Question: On my xib I have a 'UITextField' and 'UIImageView' and a button,

what actually I want is when user can enter image name e.g. 'Default.png' OR a full web 'URL' of image and when press that button should check
if text is simple e.g. Default.png then use the local image and
if text is web URL with image then load data from image URL and create a image and then put on UIImageView.
I have checked many question here but did not get exact solution for what I want to achieve.
What I have done: (Which is not working)
'''
// imageViewViewController.h
#import <UIKit/UIKit.h>
@interface imageViewViewController : UIViewController<UITextFieldDelegate>
{
IBOutlet UITextField * urlInput;
IBOutlet UIImageView * myImgView;
}
- (IBAction)submit:(id)sender;
@end
'''
Code from .m file
'''
- (IBAction)submit:(id)sender
{
NSString *url = urlInput.text;
UIImage *tempImg;
if([self validateUrl:url]) {
NSURL *imageurl = [NSURL URLWithString:url];
NSData *imagedata = [[NSData alloc]initWithContentsOfURL:imageurl];
tempImg = [UIImage imageWithData: imagedata];
} else {
tempImg = [UIImage imageNamed:url];
}
if(tempImg == nil){
UIAlertView *alert = [[UIAlertView alloc] initWithTitle:@"Image not present!!!" message:@"Image not present!!!" delegate:self cancelButtonTitle:@"Ok" otherButtonTitles:nil, nil];
[alert show];
} else {
myImgView.image = tempImg;
}
}
- (BOOL) validateUrl: (NSString *) candidate {
NSString *urlRegEx =
@"(http|https)://((\w)*|(<URL>+";
NSPredicate *urlTest = [NSPredicate predicateWithFormat:@"SELF MATCHES %@", urlRegEx];
return [urlTest evaluateWithObject:candidate];
}
'''
Even after entering correct image URL it is showing me alert "Image not present!!!"
I think there is problem with my URL validation function.
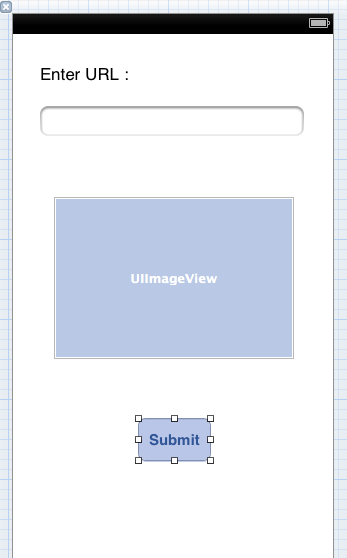
Answer: Use this code for check that its valid URL or not...
'''
NSURLRequest *req = [NSURLRequest requestWithURL:[NSURL URLWithString: url]];
bool valid = [NSURLConnection canHandleRequest:req];
'''